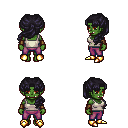
a pixel art fantasy rpg character, female body template, orc, green skin, white pirate shirt, magenta pants, raven princess hairstyle, cloth bracers, gold boots, four views (front, back, left, right), 2x2 character sprite sheet, small pixel art, hard edges, no anti-aliasing